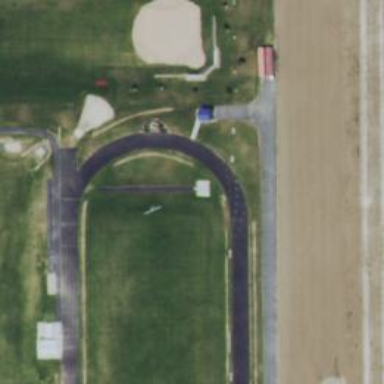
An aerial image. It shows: Athletics track located on leisure land.